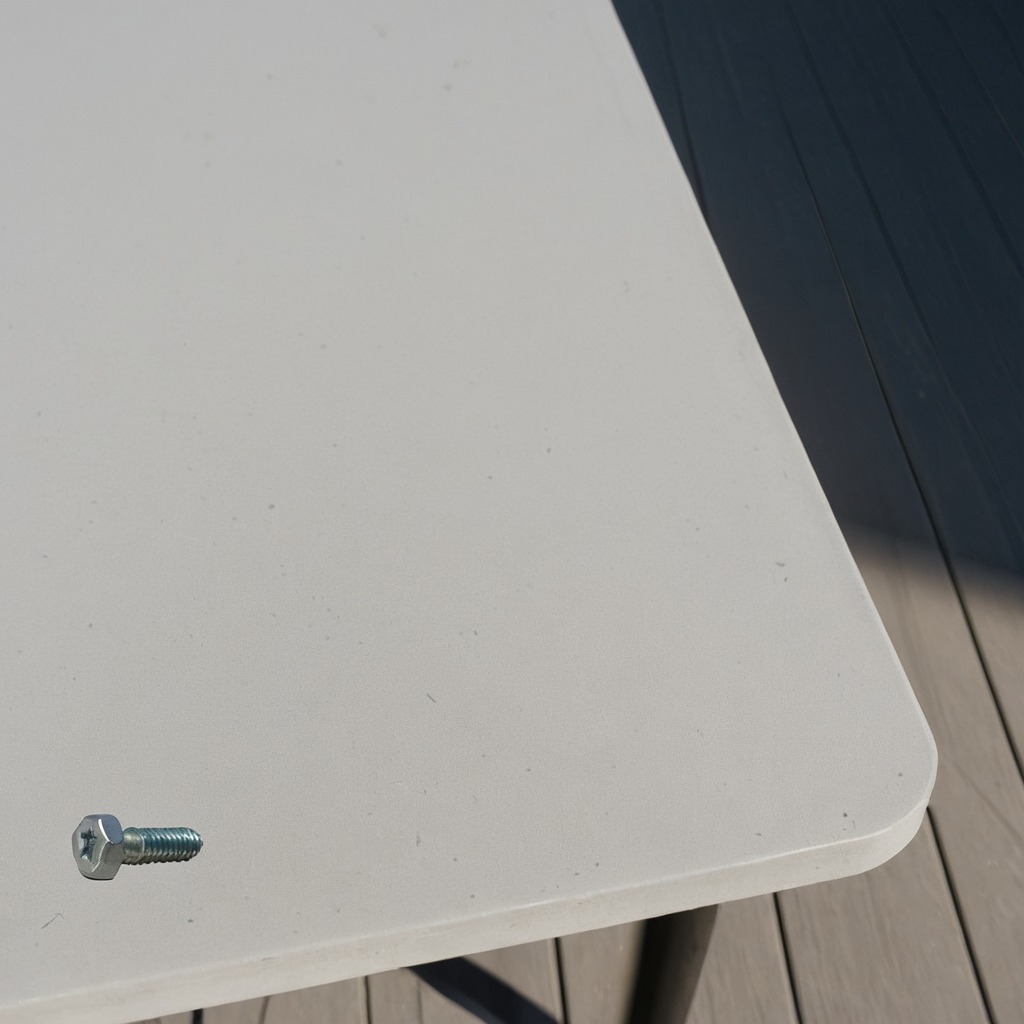
A metal screw is lying on the table in a temporary outdoor tool station.